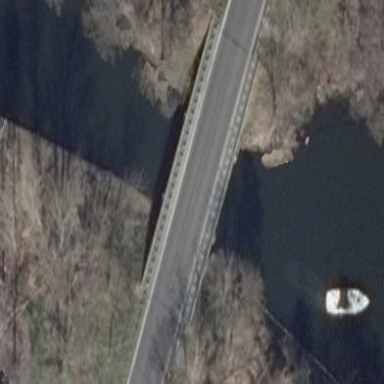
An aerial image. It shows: Bridge with beam structure.